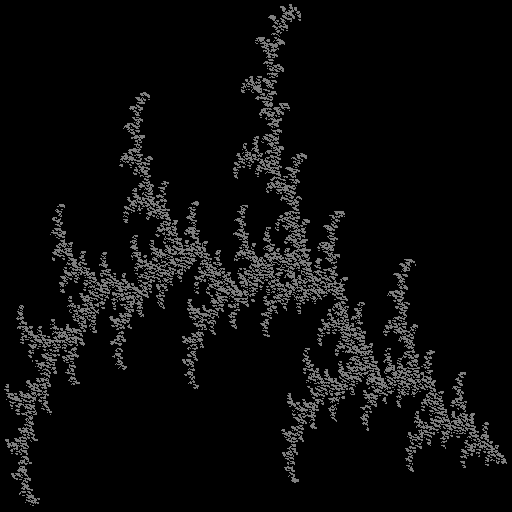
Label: branch